A scalogram of one vibration snapshot from a rotating bearing is shown, computed with a continuous wavelet transform. Diagnose the bearing from this image, choosing from: normal, inner_race, outer_race, ball.
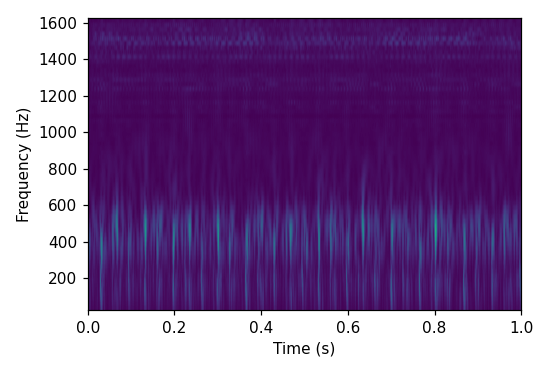
Answer: outer_race